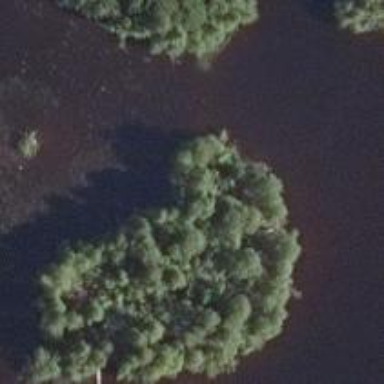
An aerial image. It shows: Islet surrounded by woodland.